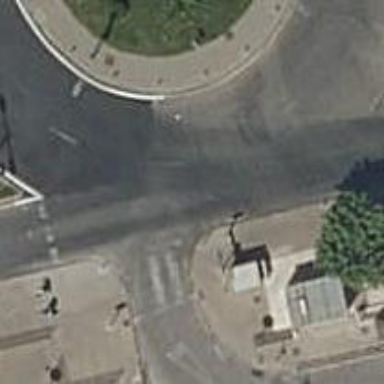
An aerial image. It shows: Roundabout on residential road.